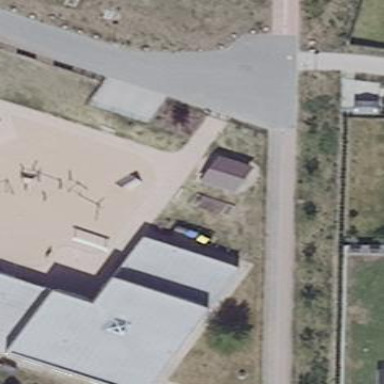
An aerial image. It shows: Kindergarten building.